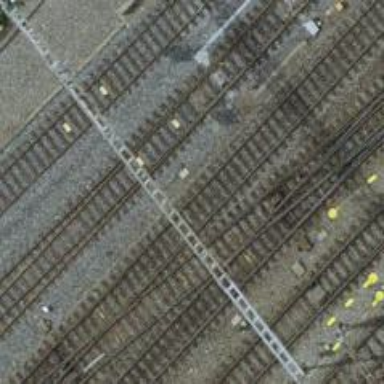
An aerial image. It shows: Railway signal.